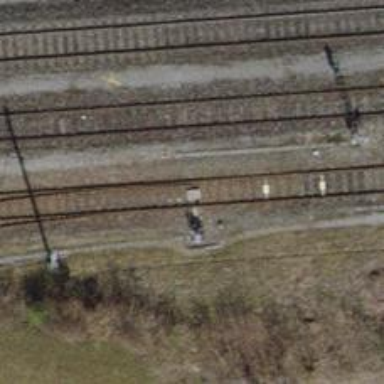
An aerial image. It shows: Railway switch.